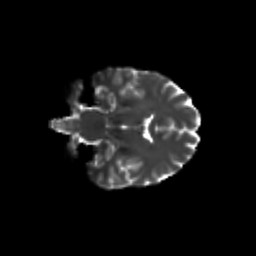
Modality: T2w
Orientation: coronal
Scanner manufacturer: siemens
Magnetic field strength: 3 T
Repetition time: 9.2 s
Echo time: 0.084 s